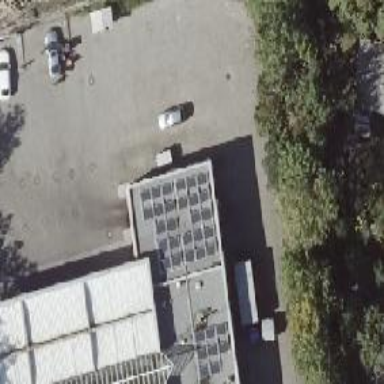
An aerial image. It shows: Car wash facility.